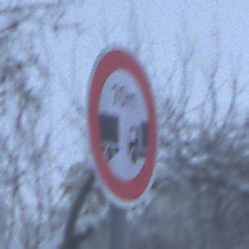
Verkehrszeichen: VerbotUnterschreitenMindestabstand
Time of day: Midday
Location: Outdoor (Nature)
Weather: Overcast
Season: Winter
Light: Natural